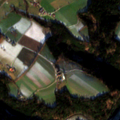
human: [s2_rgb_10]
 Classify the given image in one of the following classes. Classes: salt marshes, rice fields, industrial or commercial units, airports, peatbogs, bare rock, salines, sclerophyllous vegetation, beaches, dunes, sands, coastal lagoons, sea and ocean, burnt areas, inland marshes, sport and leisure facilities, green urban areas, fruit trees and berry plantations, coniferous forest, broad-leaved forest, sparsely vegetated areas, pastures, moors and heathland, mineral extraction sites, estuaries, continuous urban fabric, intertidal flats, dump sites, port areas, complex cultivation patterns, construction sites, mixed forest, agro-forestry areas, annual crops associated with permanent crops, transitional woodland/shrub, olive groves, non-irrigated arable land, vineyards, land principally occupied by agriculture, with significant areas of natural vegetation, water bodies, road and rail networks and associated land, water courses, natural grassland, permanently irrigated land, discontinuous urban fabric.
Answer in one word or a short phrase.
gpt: non-irrigated arable land, complex cultivation patterns, coniferous forest, mixed forest